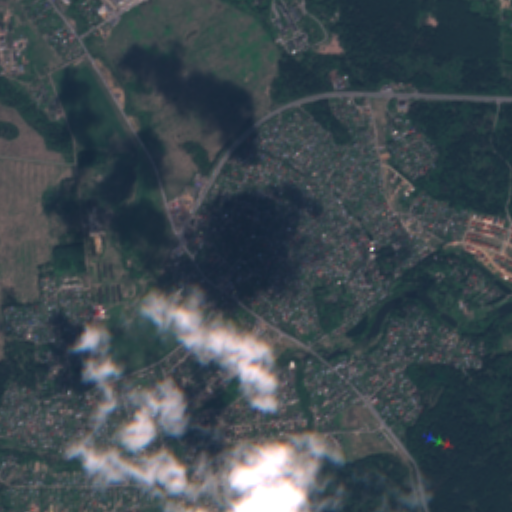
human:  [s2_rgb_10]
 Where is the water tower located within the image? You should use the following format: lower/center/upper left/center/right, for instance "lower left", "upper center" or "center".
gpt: The water tower is located in the upper left of the image.
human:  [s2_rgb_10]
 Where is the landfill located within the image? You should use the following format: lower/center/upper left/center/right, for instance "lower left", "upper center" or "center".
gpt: There is no landfill in the image.